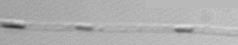
Label: Leptocylindrus